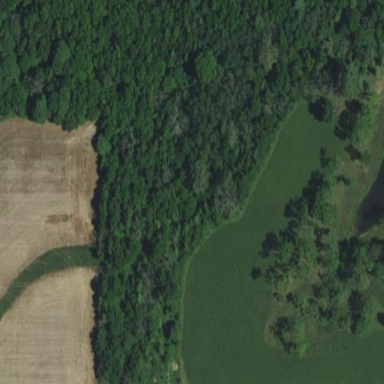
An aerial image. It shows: Deciduous broadleaved woodland.